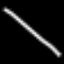
Label: line